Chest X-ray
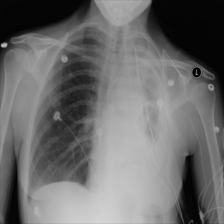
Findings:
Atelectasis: positive
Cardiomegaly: negative
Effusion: negative
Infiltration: negative
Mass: negative
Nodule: negative
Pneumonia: negative
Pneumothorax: negative
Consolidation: positive
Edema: negative
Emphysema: negative
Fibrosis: negative
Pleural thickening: positive
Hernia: negative